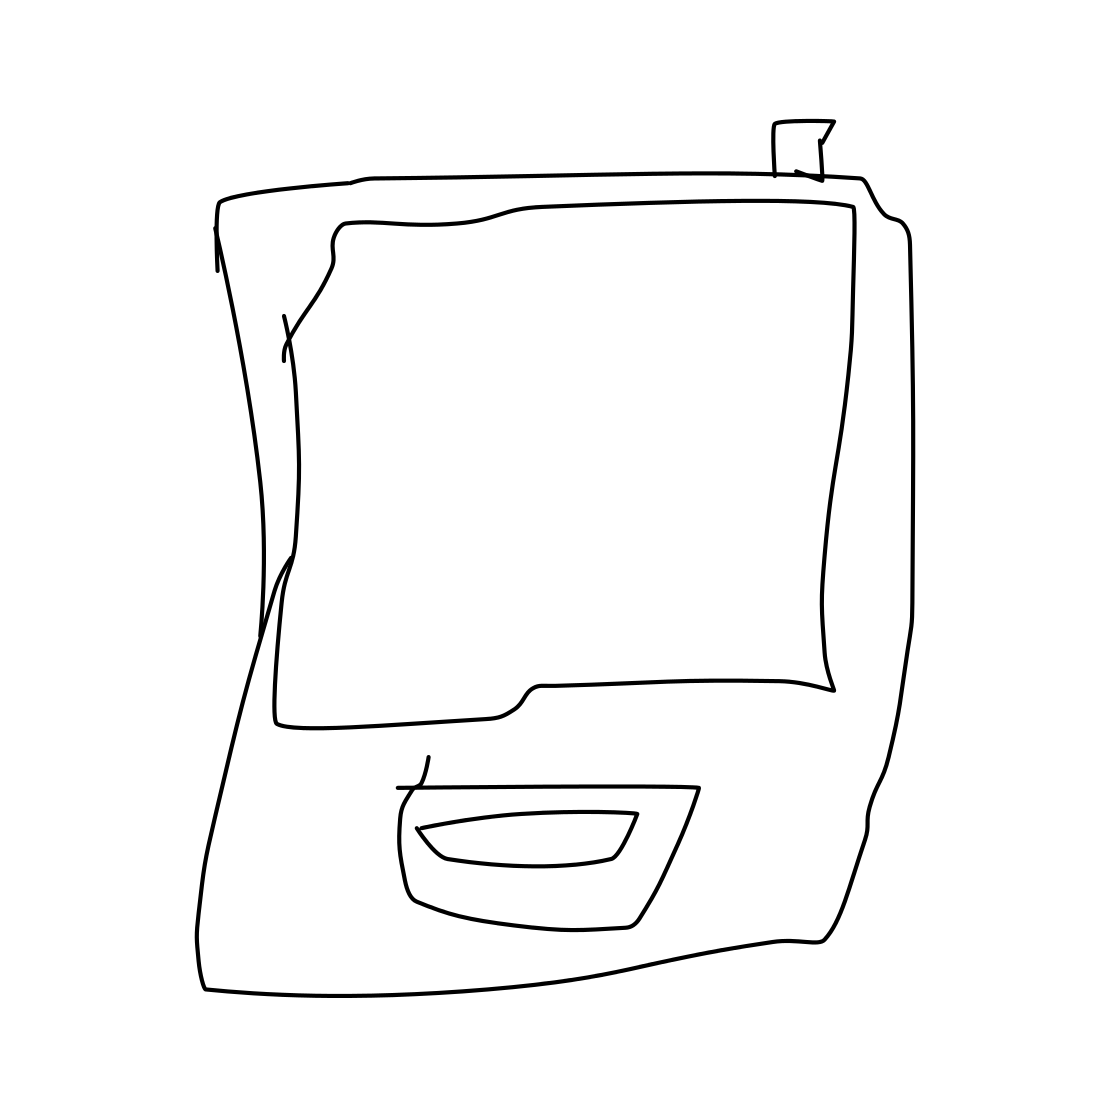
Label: cell phone